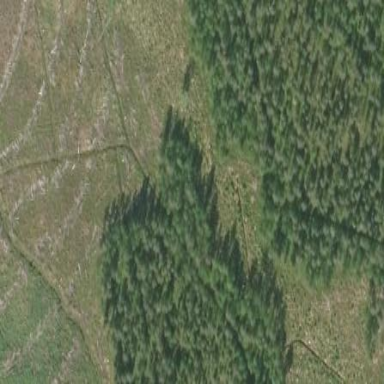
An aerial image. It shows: Needle-leaved woodland.